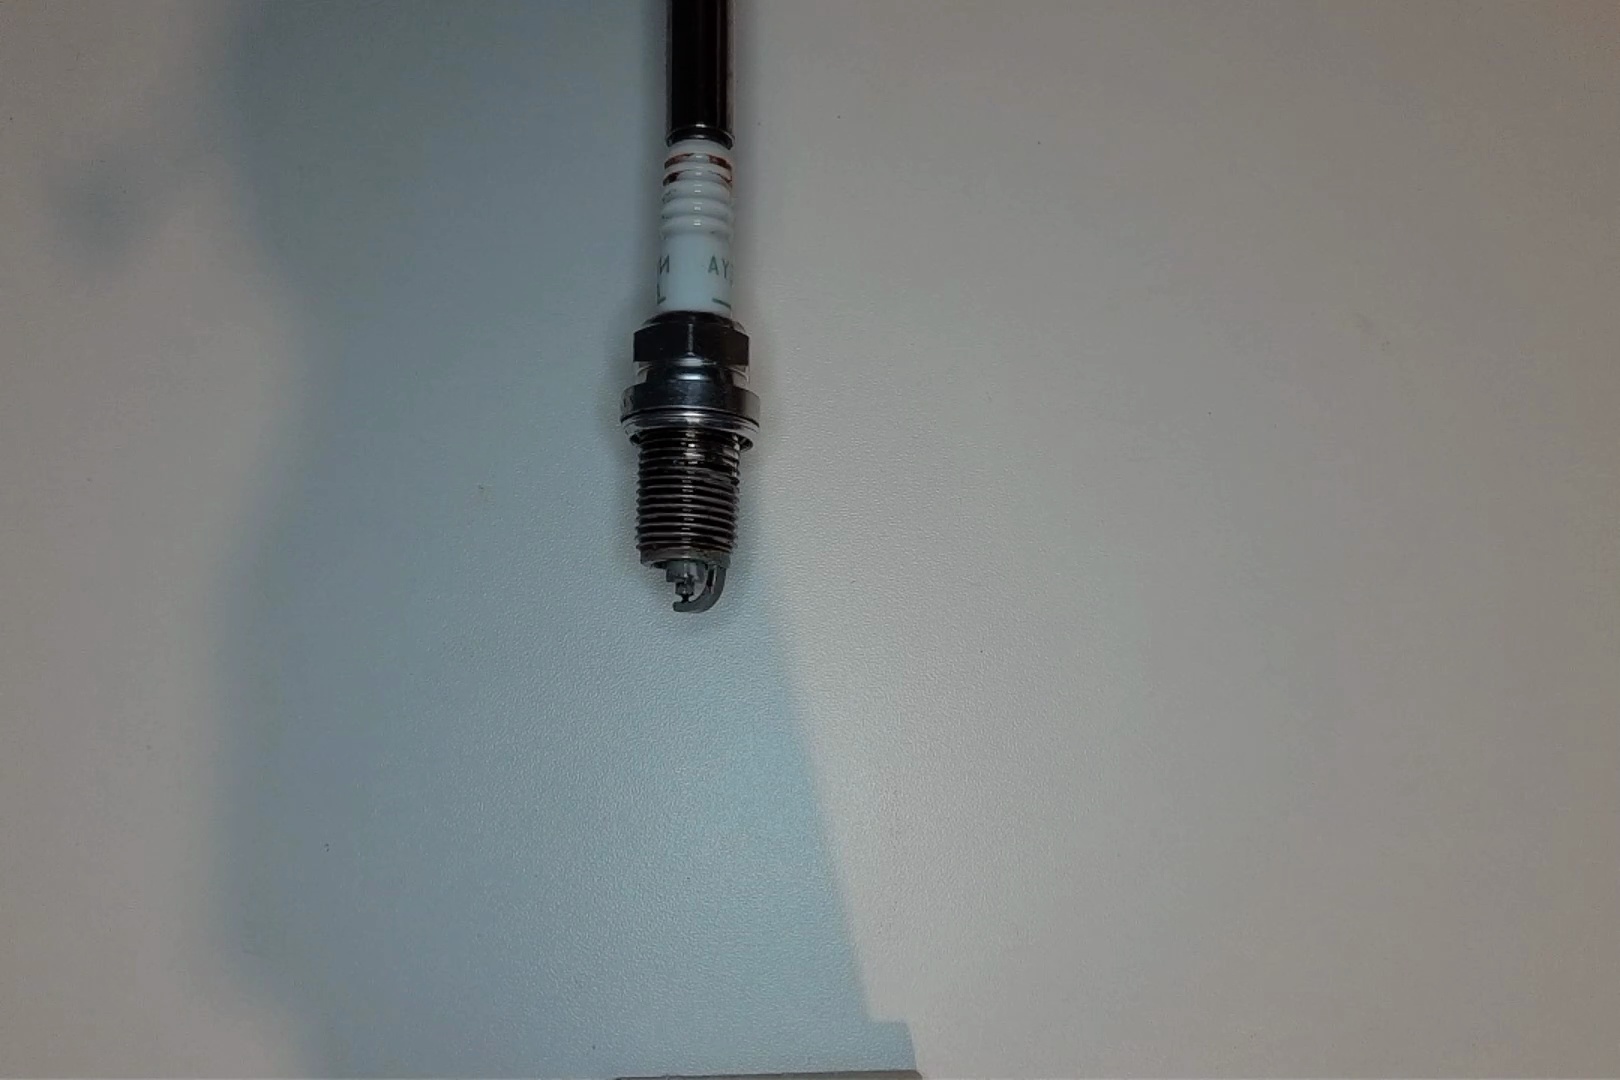
Label: anomaly